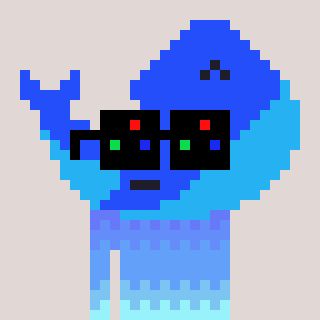
a pixel art character with square black sunglasses, a whale-shaped head and a grayscale-colored body on a warm background